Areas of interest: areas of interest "Lianjiang City Museum"
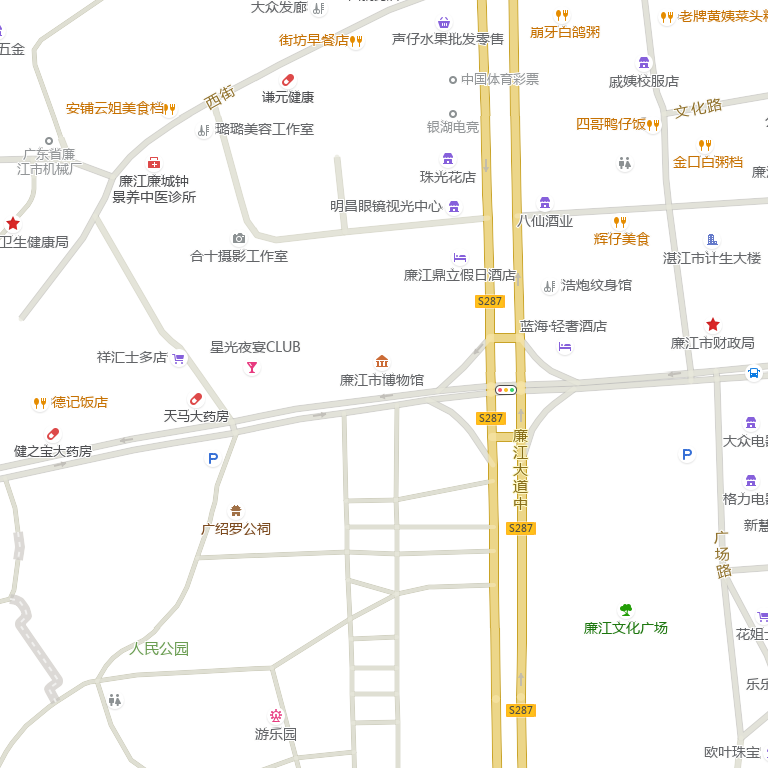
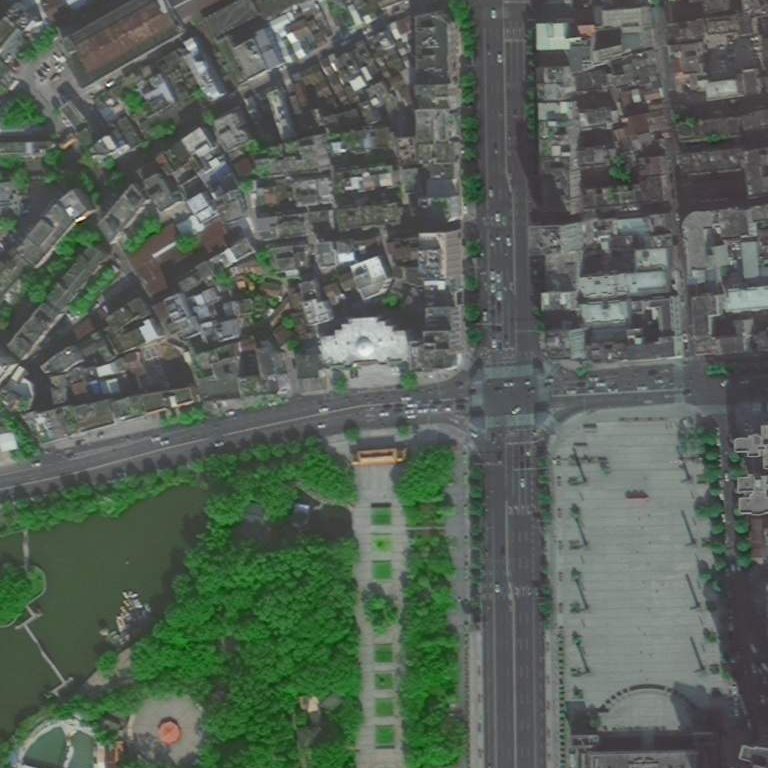